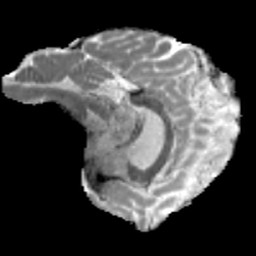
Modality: MD
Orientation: sagittal
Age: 26
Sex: male
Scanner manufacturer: siemens
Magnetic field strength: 3 T
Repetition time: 3.5 s
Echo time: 0.086 s